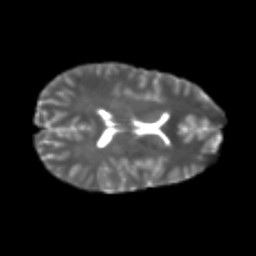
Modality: T2w
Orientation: axial
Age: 25
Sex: female
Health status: healthy
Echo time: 0.074 s